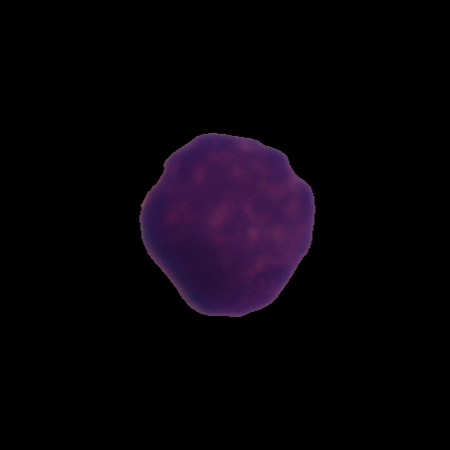
Label: healthy